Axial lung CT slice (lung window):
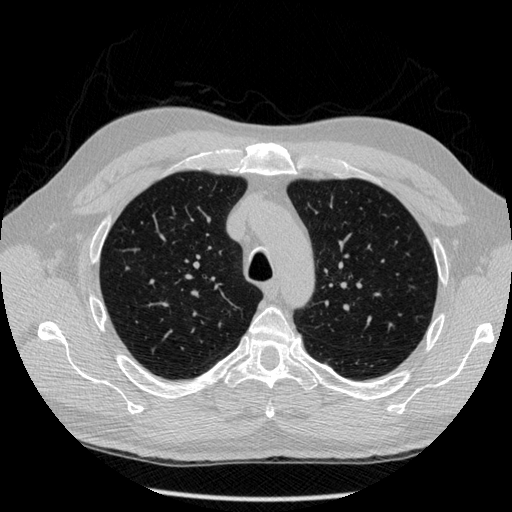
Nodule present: no